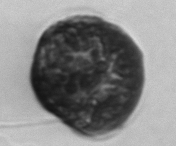
Label: Alexandrium_catenella